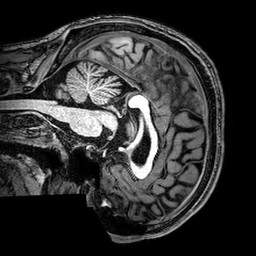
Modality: T1w
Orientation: sagittal
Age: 21
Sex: male